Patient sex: M
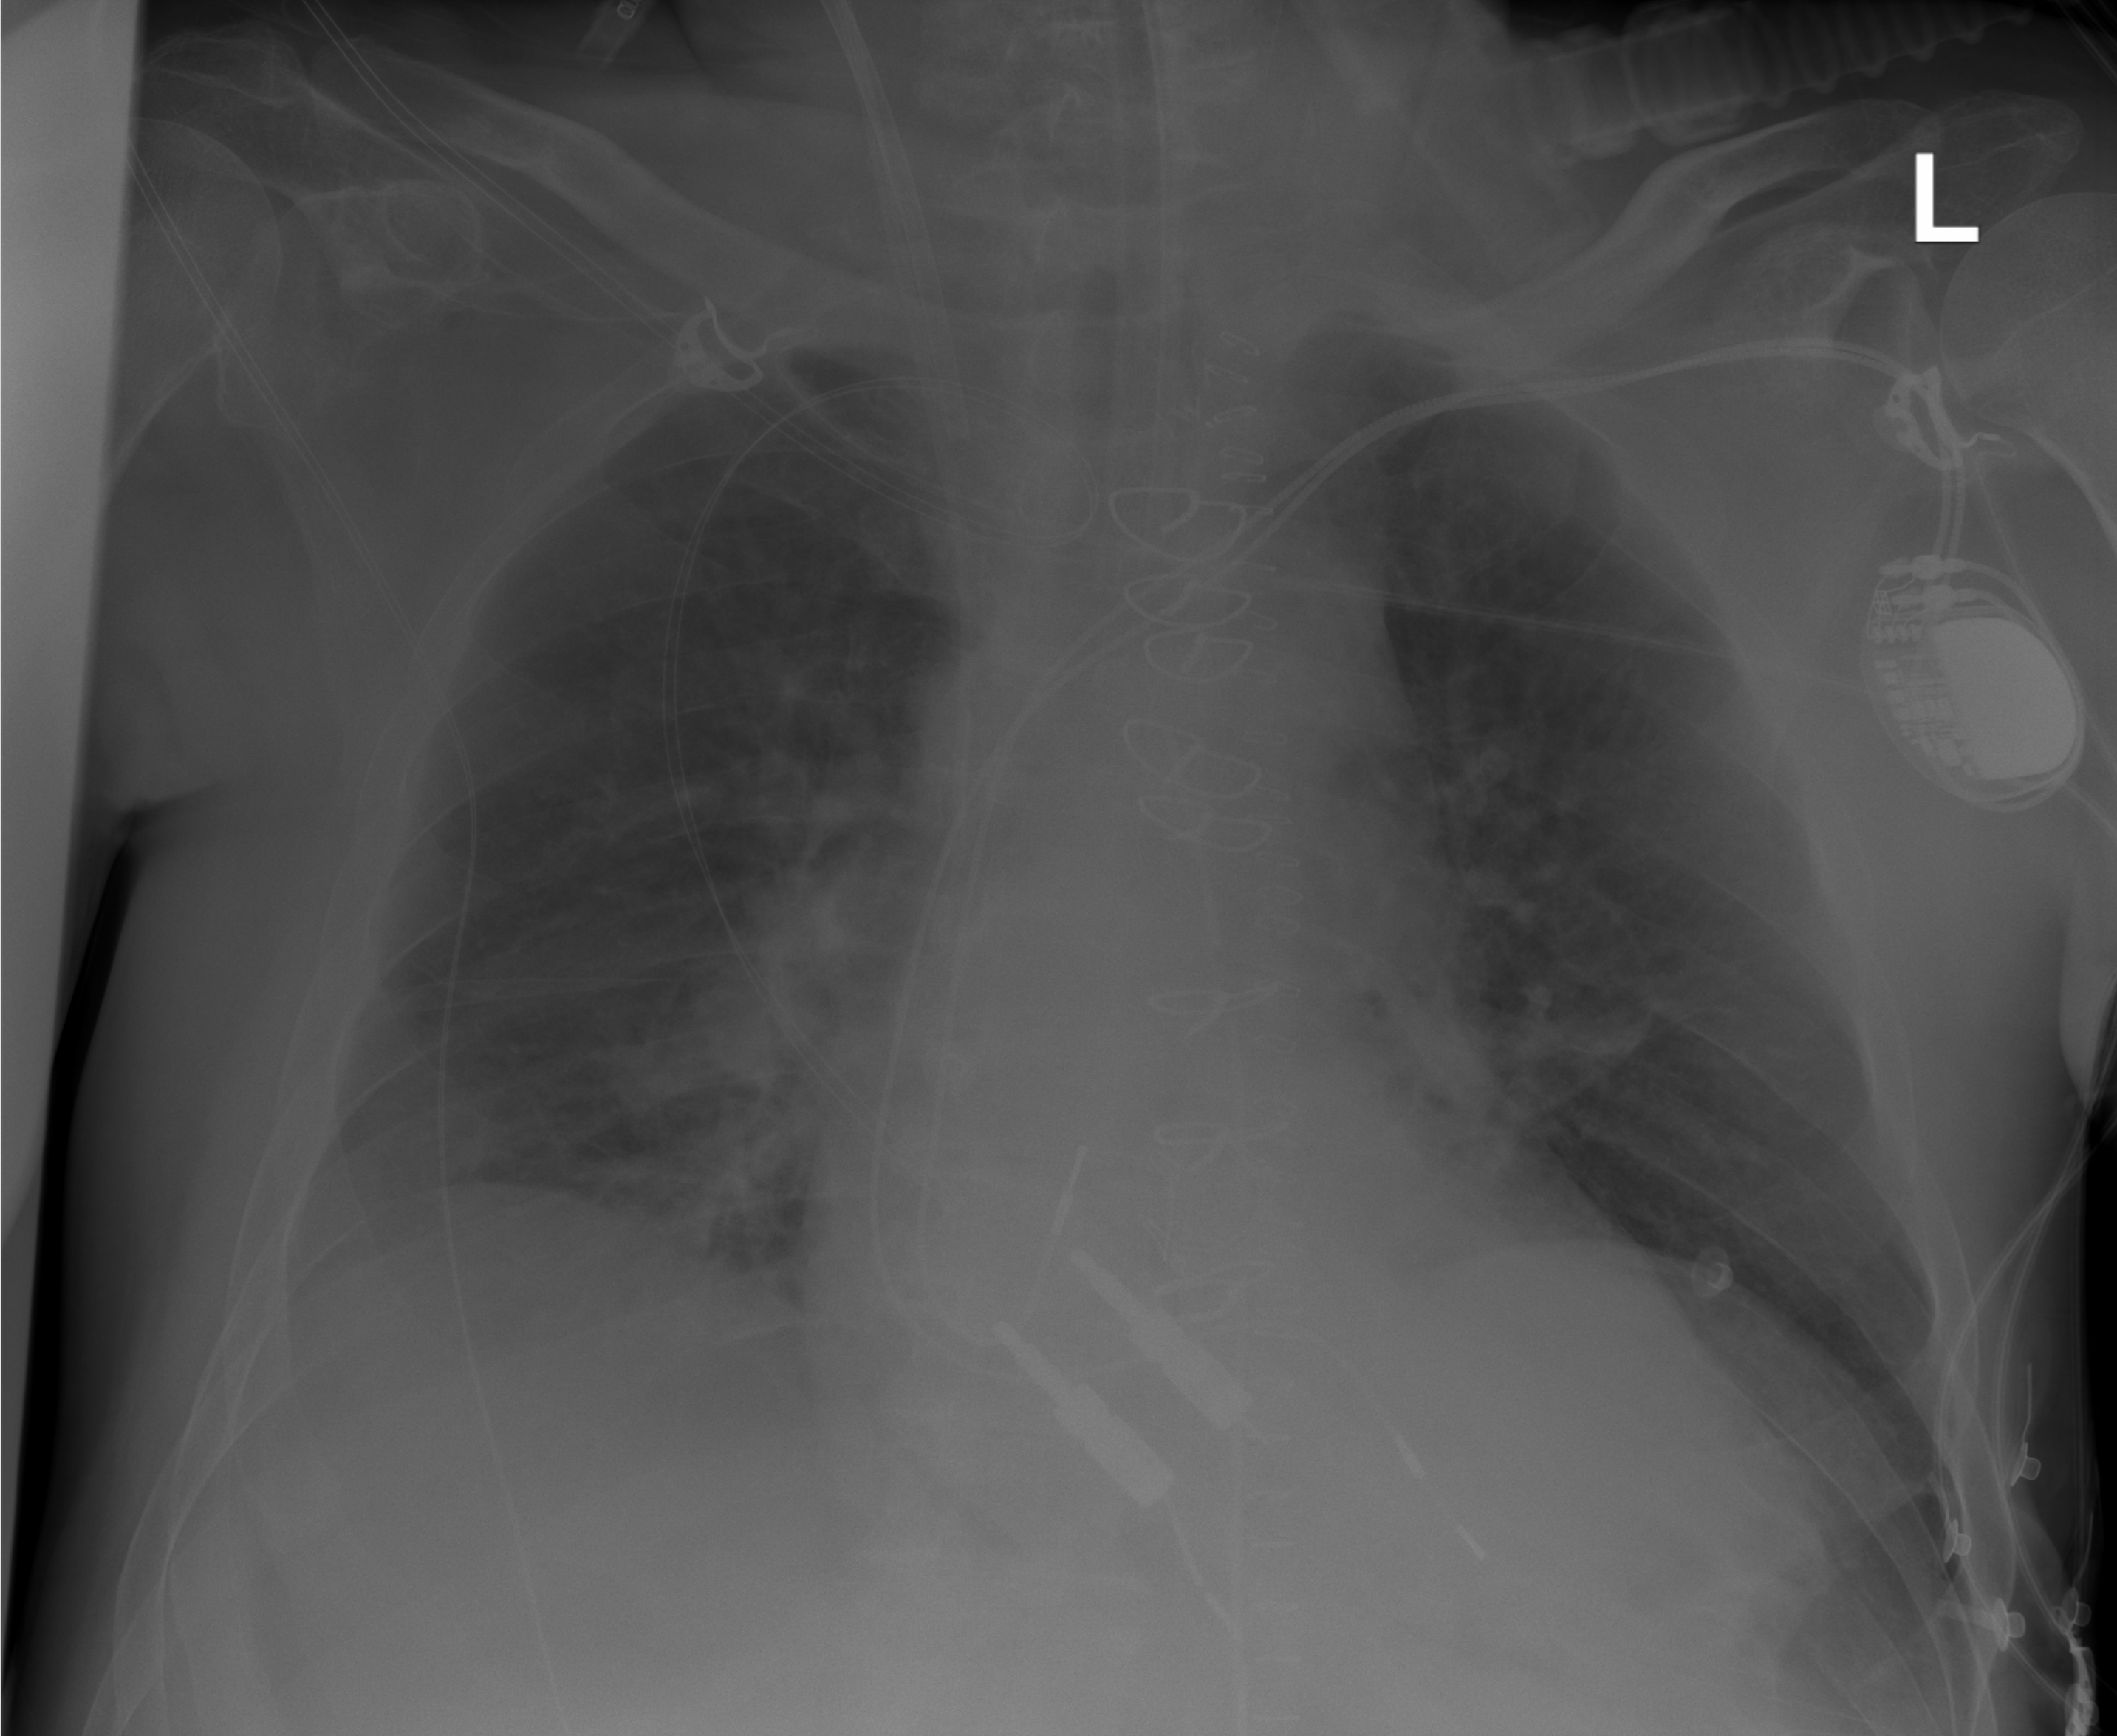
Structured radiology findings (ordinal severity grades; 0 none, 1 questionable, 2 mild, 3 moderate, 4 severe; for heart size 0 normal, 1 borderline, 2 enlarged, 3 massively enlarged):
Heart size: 0
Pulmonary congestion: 2
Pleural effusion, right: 1
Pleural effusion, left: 0
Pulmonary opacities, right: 0
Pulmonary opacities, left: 0
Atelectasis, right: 2
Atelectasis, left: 0